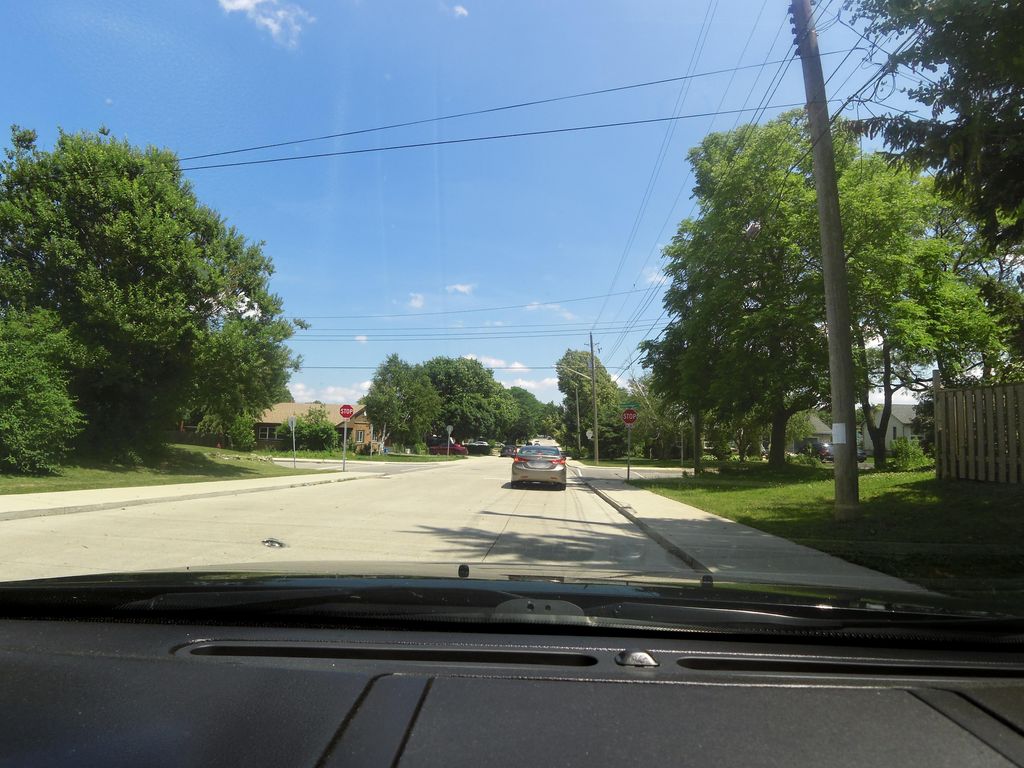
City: hamilton